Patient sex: M
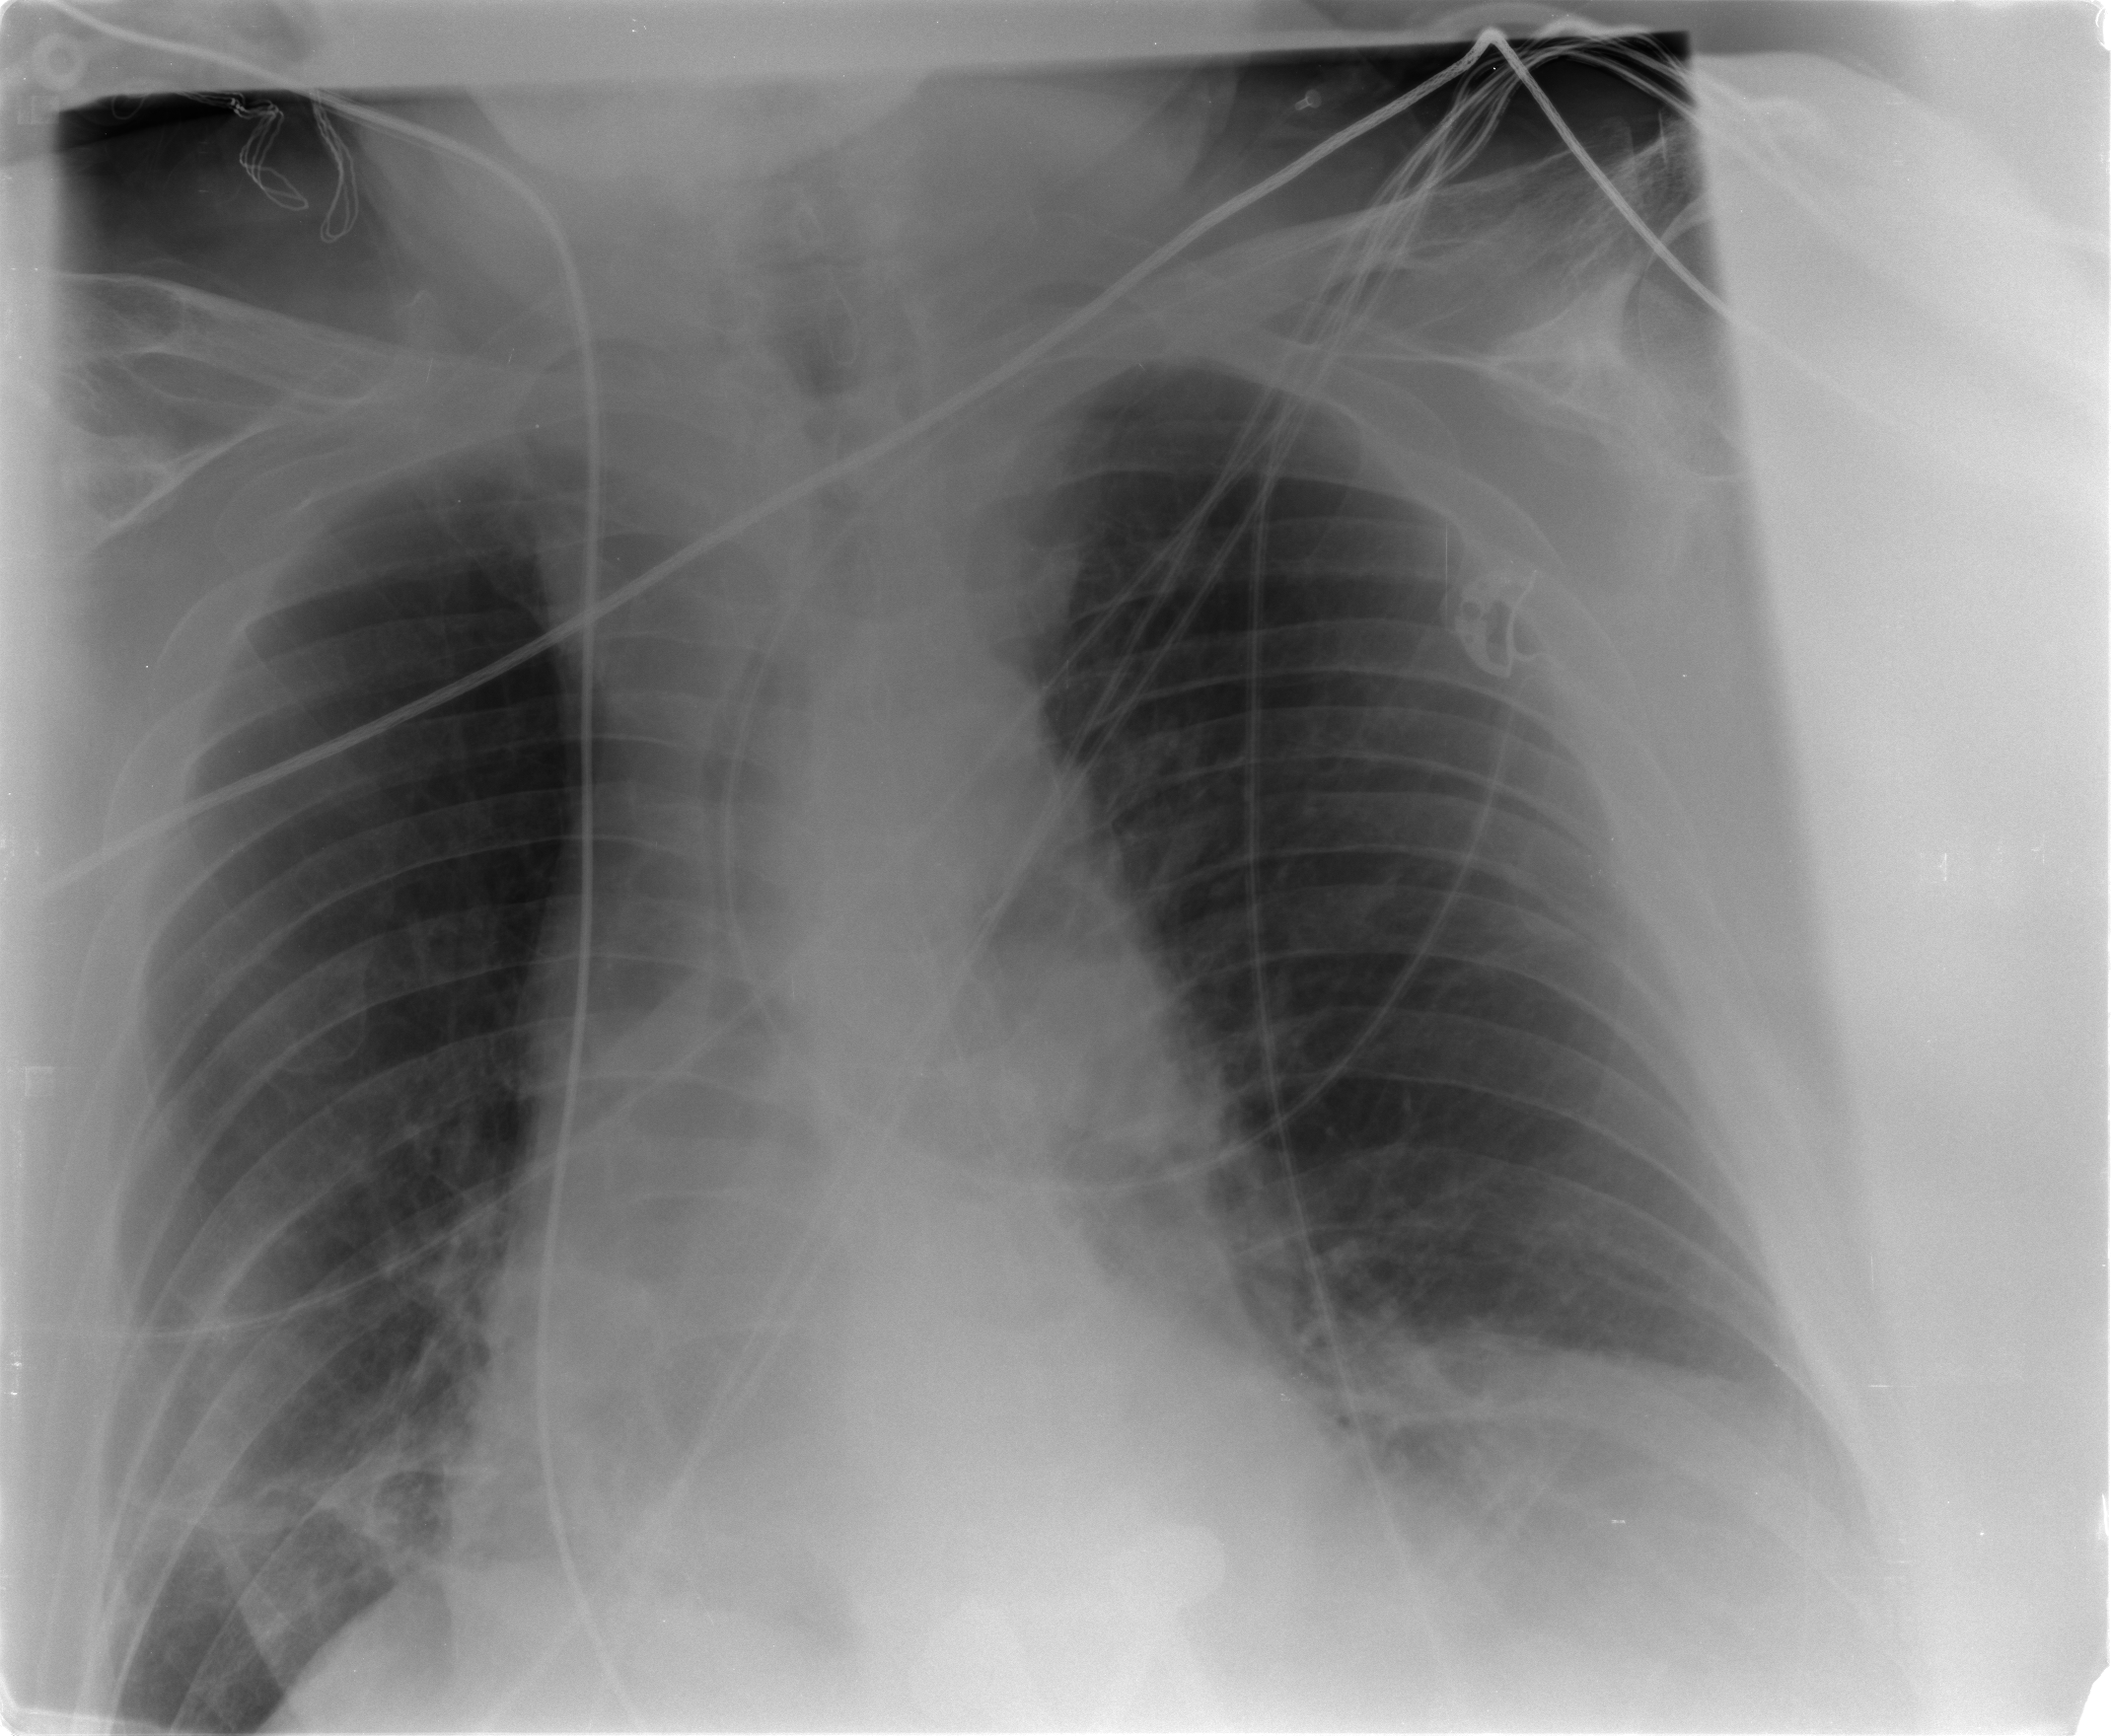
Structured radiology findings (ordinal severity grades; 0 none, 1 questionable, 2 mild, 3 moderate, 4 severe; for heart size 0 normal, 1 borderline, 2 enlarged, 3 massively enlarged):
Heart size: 0
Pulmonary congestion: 0
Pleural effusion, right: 0
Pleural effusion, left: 2
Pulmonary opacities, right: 0
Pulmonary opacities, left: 0
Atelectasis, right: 2
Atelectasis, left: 2